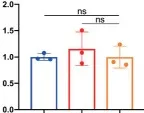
Downregulation of genes implicated in the PI4K-FAM126A-EFR3A pathway of colon tissue. (F) qPCR analysis of patient-derived resected narrow colon tissue showed comparable EFR3B expression compared with HD. *p < 0.05, **p < 0.01, ***p < 0.001, ns, not significant.
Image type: pathology (immunostaining)